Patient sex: F
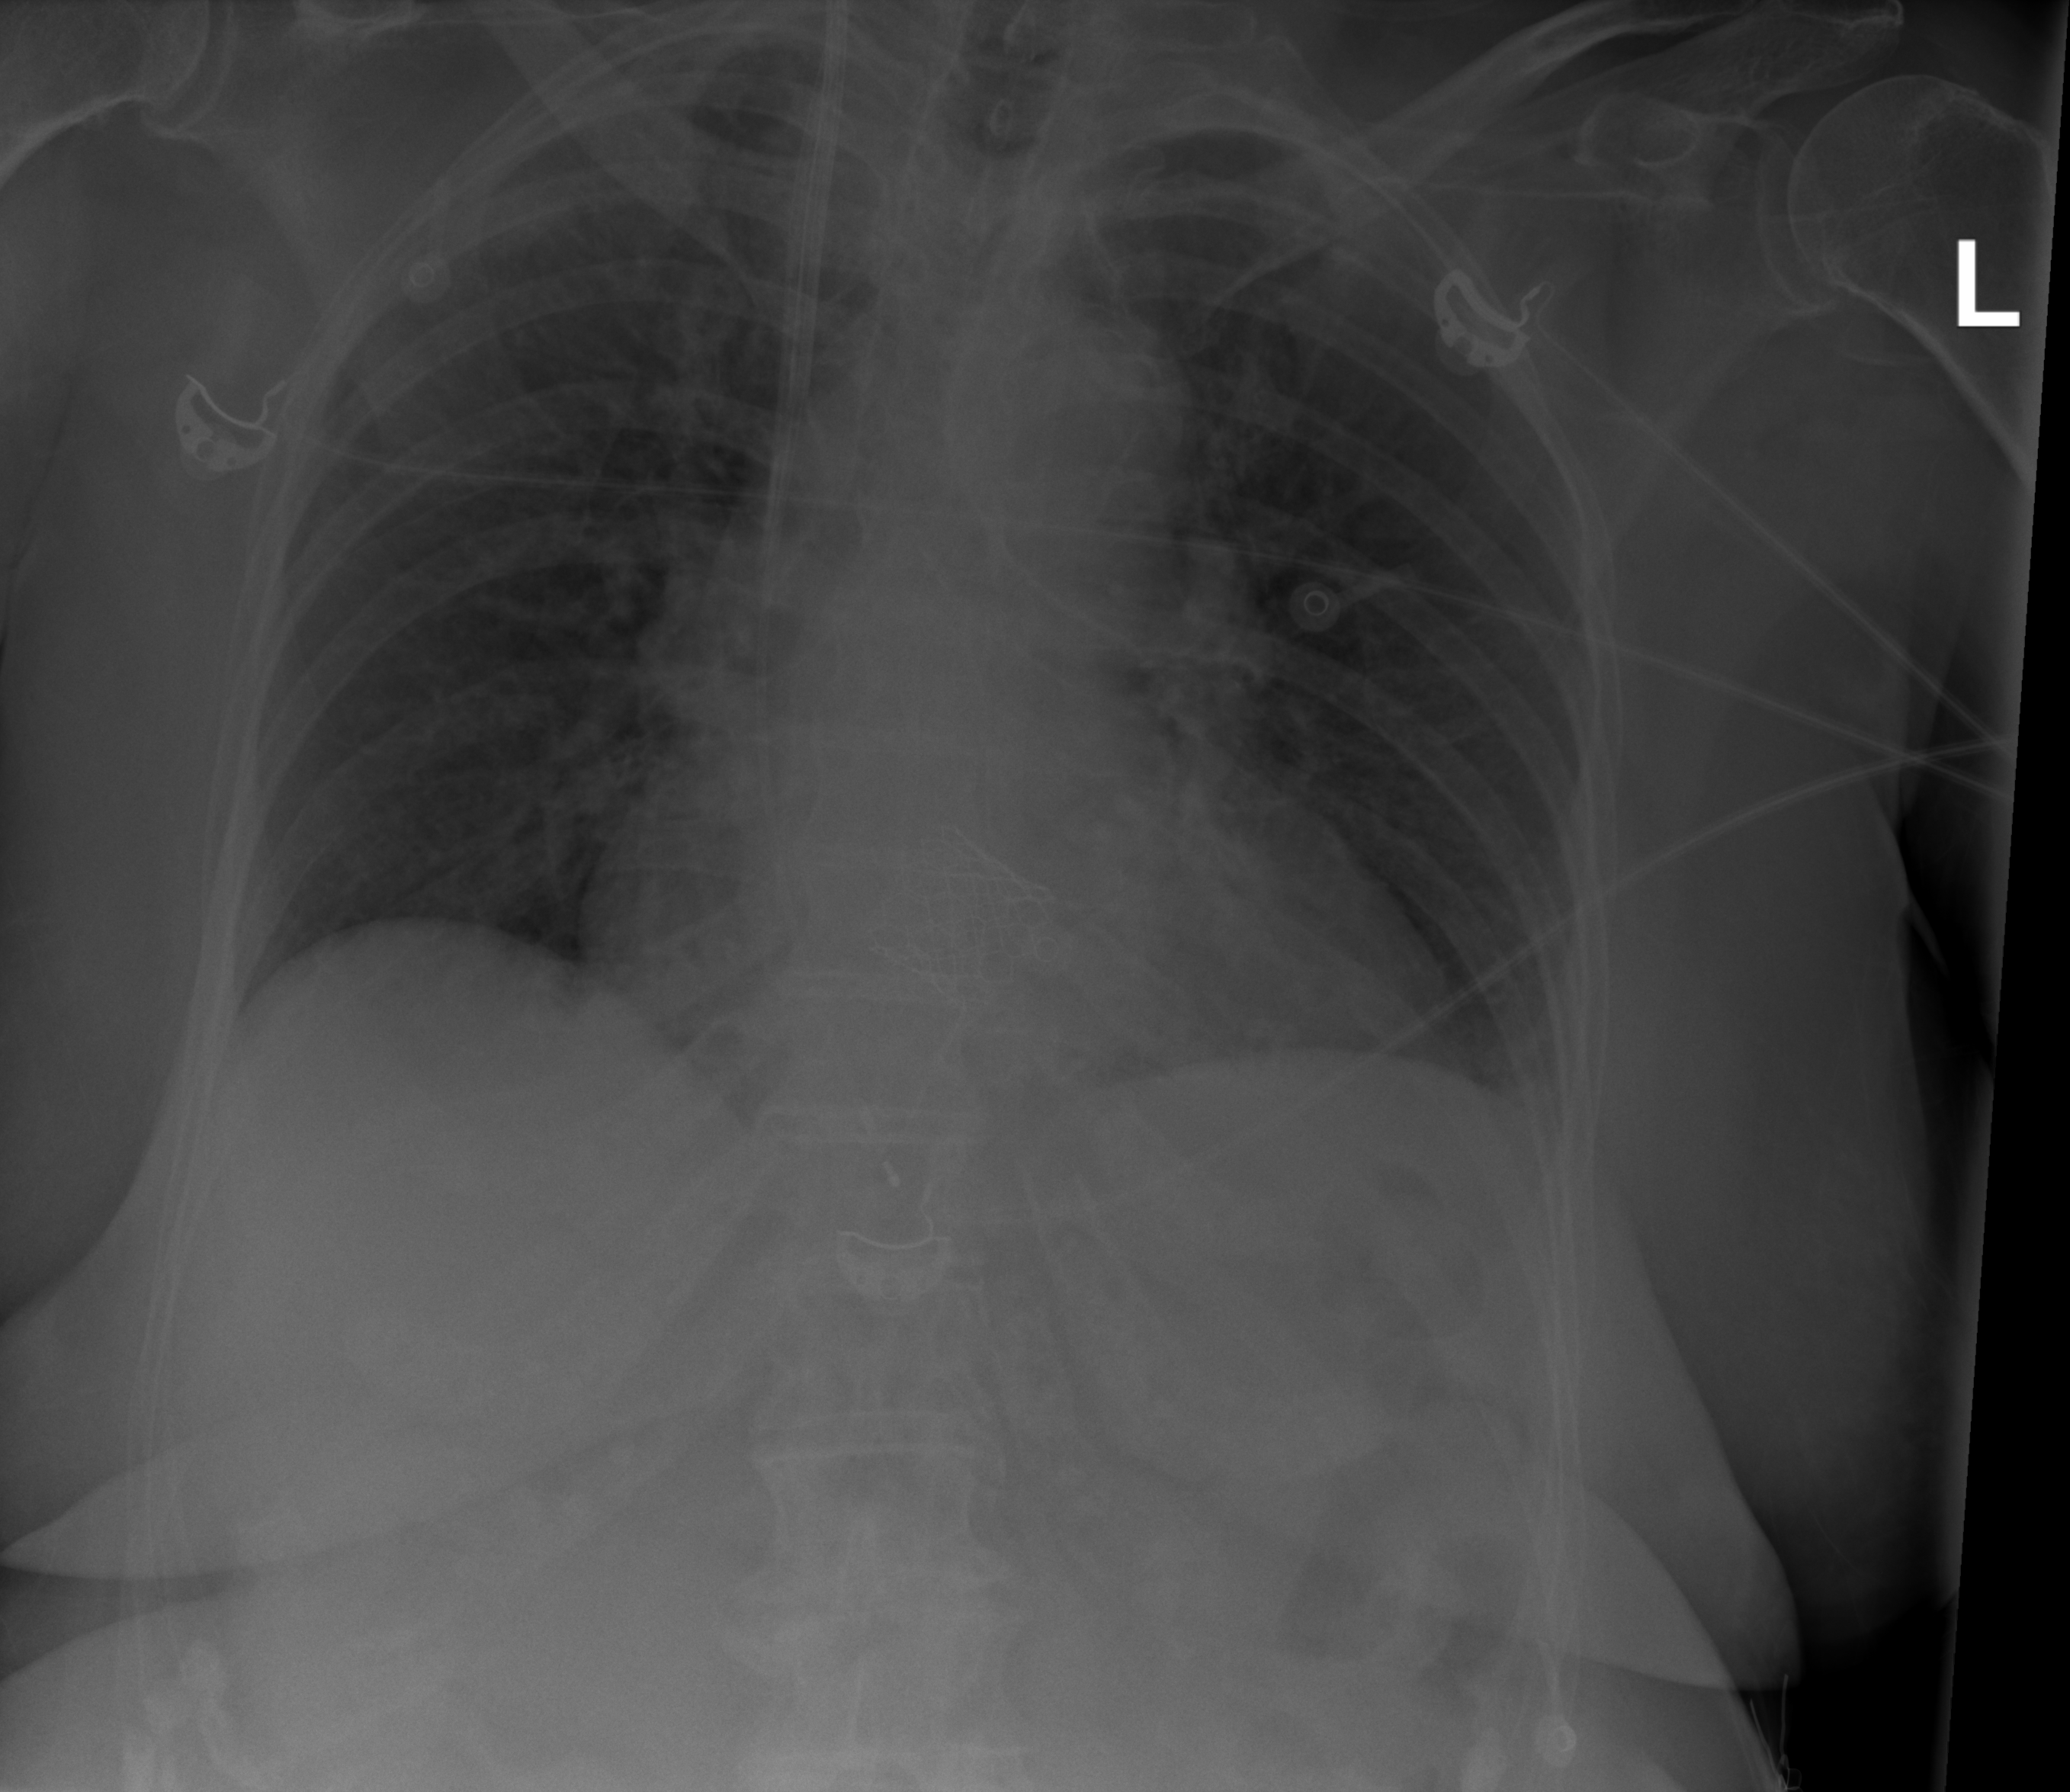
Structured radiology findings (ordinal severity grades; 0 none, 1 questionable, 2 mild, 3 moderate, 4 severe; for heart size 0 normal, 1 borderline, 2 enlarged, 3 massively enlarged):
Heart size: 2
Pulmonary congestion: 2
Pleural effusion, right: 0
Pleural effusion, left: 2
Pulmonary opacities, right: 0
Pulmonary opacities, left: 0
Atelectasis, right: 0
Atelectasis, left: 2